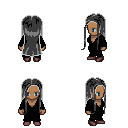
a pixel art fantasy rpg character, female body template, human, dark skin, gray robe, white pants, gray extra-long hairstyle, maroon shoes, four views (front, back, left, right), 2x2 character sprite sheet, small pixel art, hard edges, no anti-aliasing